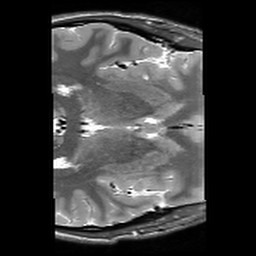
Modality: T2w
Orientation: axial
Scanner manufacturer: siemens
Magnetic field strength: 3 T
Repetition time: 10.64 s
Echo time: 0.05 s